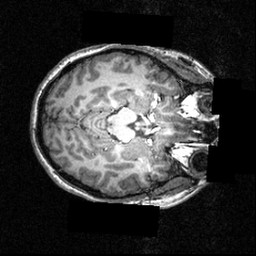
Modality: T1w
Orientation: axial
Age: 22
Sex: female
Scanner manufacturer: siemens
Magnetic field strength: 3.951 T
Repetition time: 1.5 s
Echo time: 0.00335 s